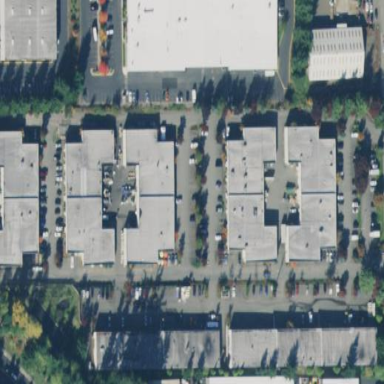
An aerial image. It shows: Retail area.